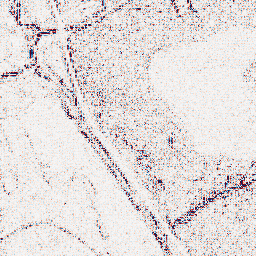
Category: wavelet
Decomposition family: wavelet_reverse_biorthogonal
Decomposition parameters: wavelet: rbio1.3
level: 1
Upsampling method: quintic
Upsampling parameters: scale: 2
Upsampling scale: 2